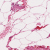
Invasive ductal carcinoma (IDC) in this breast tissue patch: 0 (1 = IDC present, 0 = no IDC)